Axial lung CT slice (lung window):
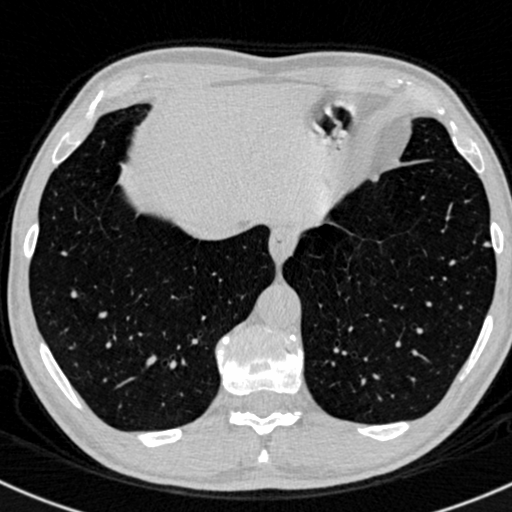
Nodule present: yes
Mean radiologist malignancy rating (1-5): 1